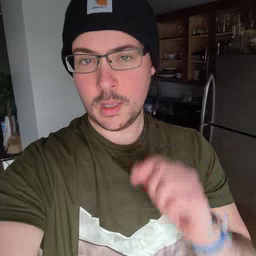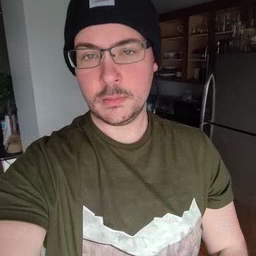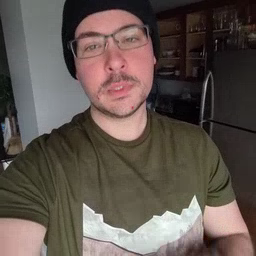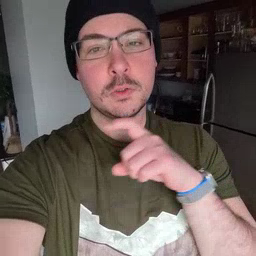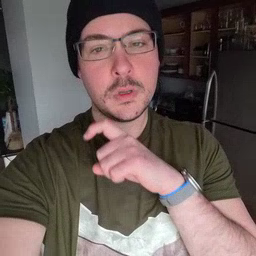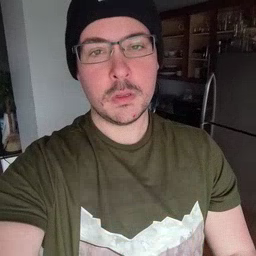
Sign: cereal